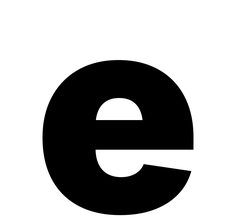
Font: Inter_Black